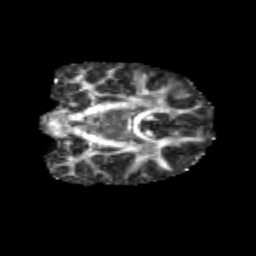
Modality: FA
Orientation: coronal
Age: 9
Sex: female
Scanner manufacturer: siemens
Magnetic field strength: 3 T
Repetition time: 3.8 s
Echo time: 0.07 s